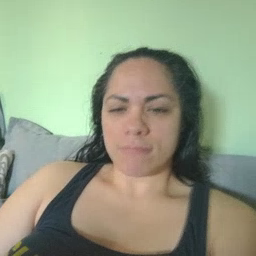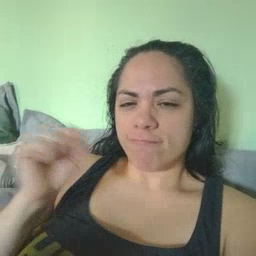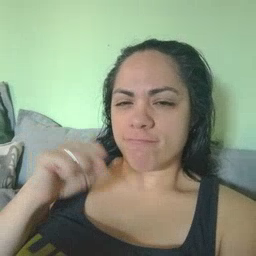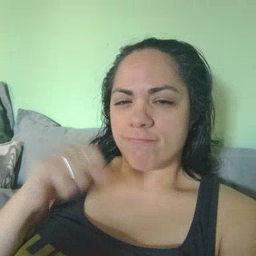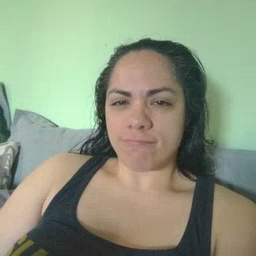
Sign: yes